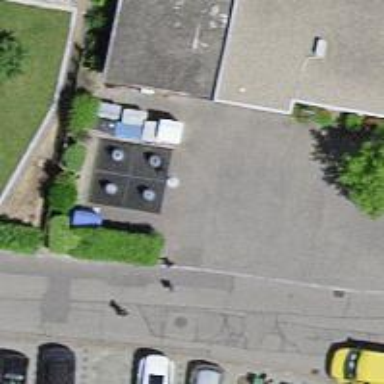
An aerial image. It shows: Recycling container at amenity designated for recycling.